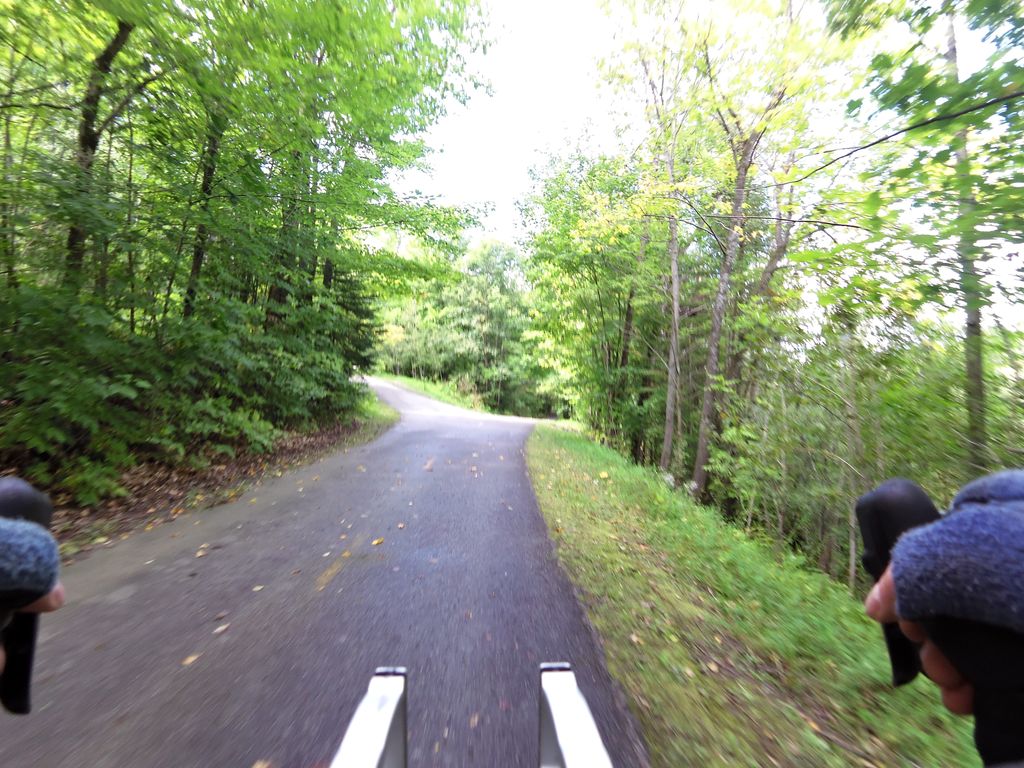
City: ottawa-gatineau